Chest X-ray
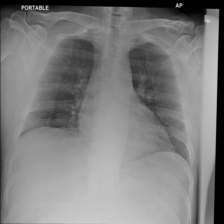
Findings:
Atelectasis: negative
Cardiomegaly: negative
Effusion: negative
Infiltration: negative
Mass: negative
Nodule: negative
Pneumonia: negative
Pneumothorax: negative
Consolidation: negative
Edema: negative
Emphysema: negative
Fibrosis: negative
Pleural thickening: negative
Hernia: negative